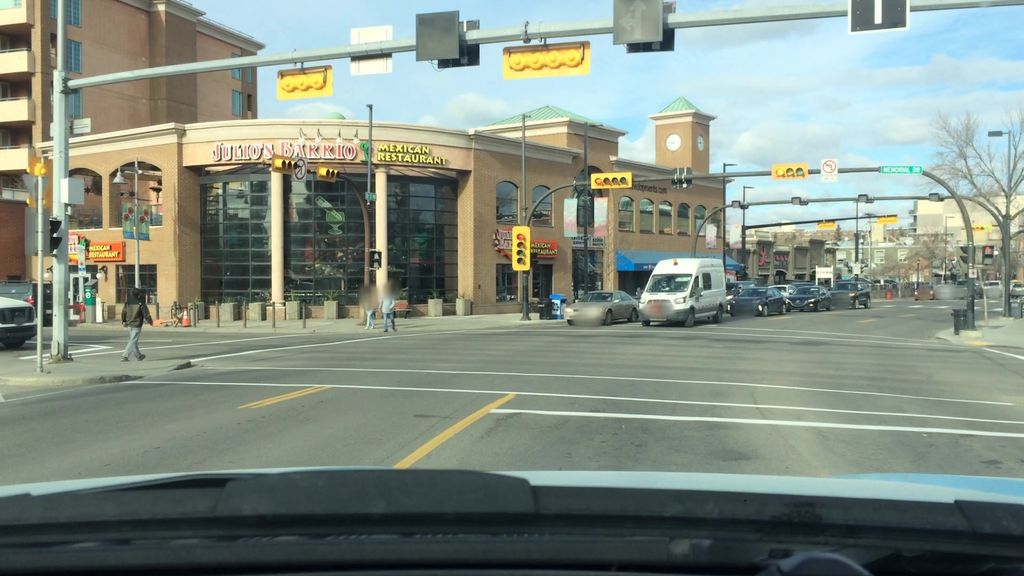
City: calgary